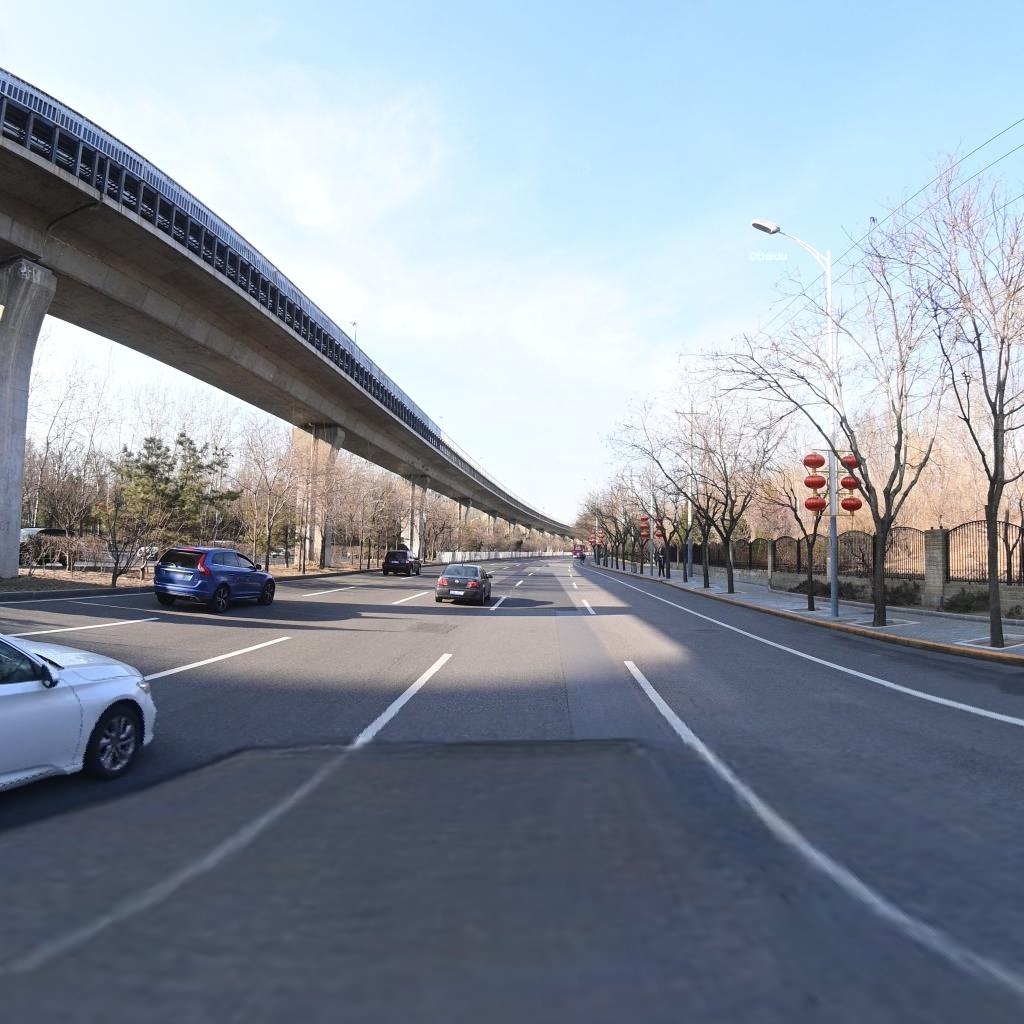
Region: Chaoyang
Road damage annotations: longitudinal crack, transverse crack